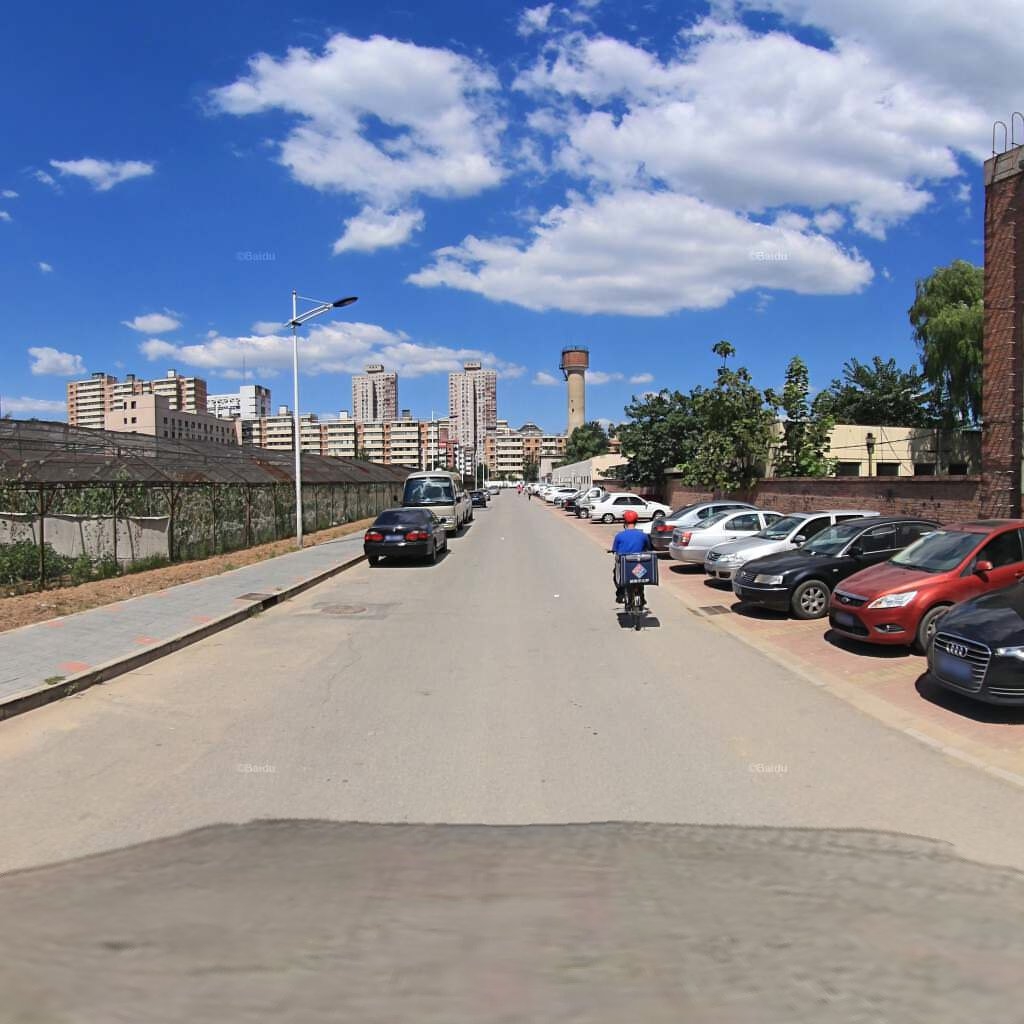
Region: Haidian
Road damage annotations: longitudinal crack, manhole cover